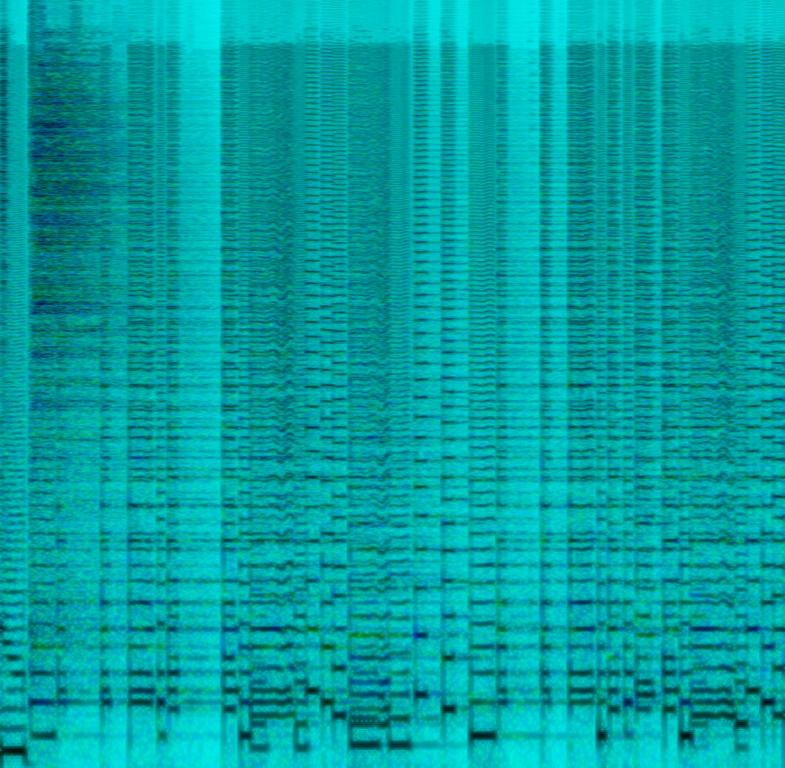
This song contains digital drums playing along with a funky synth bassline. Other synth sounds are playing pads and a lead melody. This song sounds like it was made for dancing. This song may be playing in a club.